Aerial crown-view tile of a tropical tree (Barro Colorado Island, Panama), acquired 20250124:
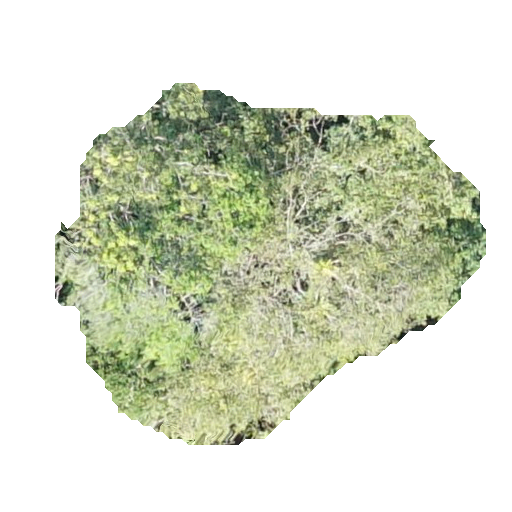
Species: Hura crepitans
GBIF accepted scientific name: Hura crepitans
Crown area: 160.31 m²